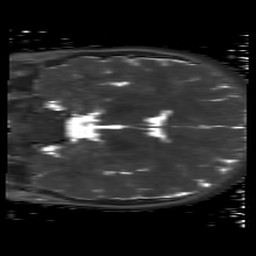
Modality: T2map
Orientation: coronal
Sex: female
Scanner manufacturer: siemens
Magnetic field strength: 3 T
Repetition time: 4 s